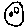
Label: moon